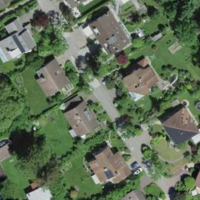
EUNIS habitat code: 55
Species observed at this site:
Allium ursinum
Sorbus aucuparia
Ilex aquifolium
Campanula trachelium
Prunus spinosa
Cornus sanguinea
Lamium galeobdolon